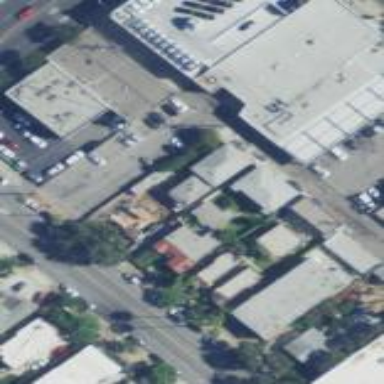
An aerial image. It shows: Commercial building.